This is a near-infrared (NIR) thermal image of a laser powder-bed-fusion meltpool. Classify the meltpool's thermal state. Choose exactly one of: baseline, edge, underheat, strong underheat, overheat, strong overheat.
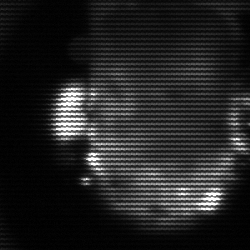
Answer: baseline